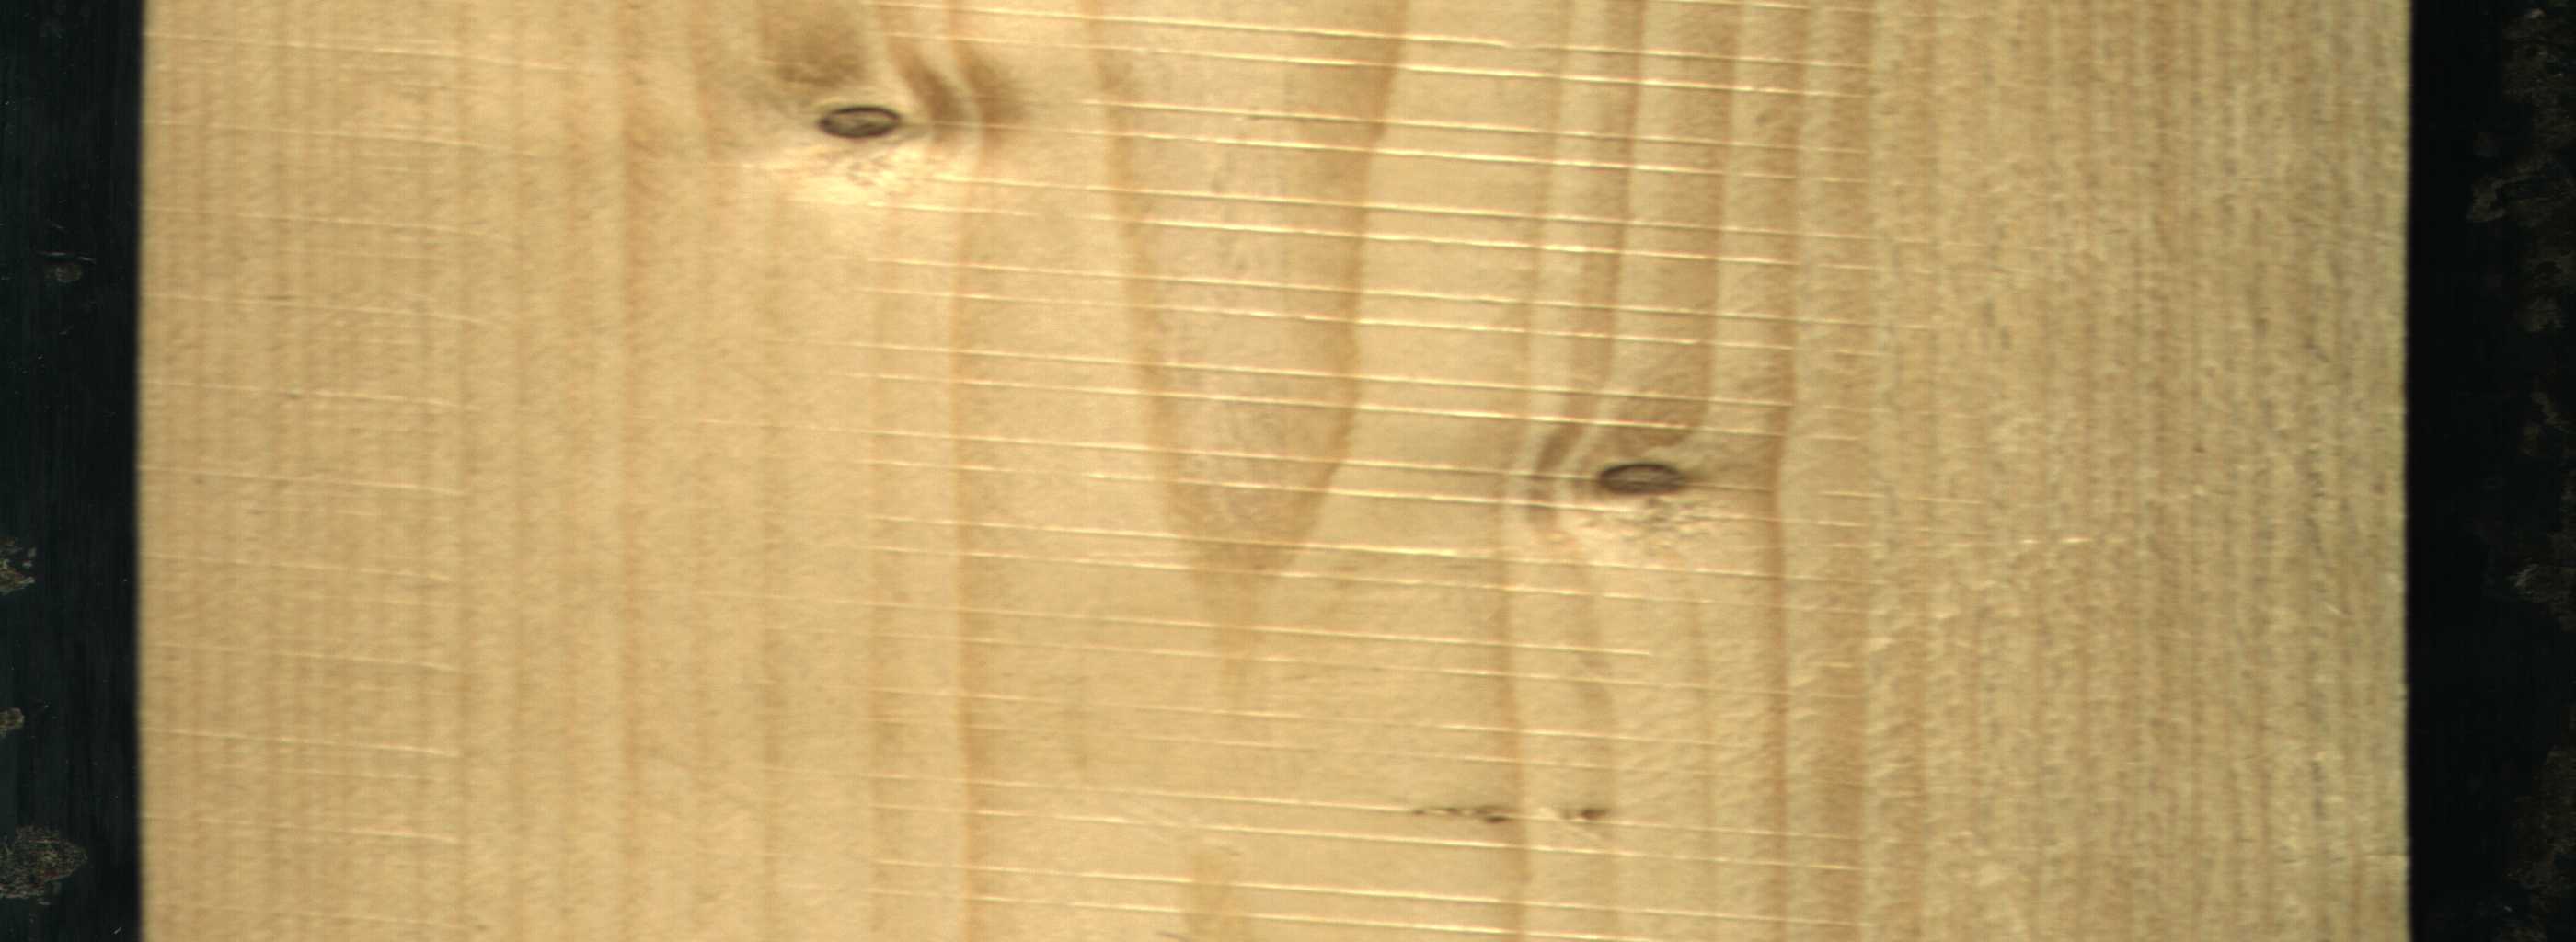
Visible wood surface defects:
Live_Knot
Live_Knot